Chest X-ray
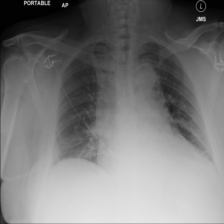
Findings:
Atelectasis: positive
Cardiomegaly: positive
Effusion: negative
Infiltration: negative
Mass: negative
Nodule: negative
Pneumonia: negative
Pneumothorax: negative
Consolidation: negative
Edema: negative
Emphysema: negative
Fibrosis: negative
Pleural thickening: negative
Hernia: negative